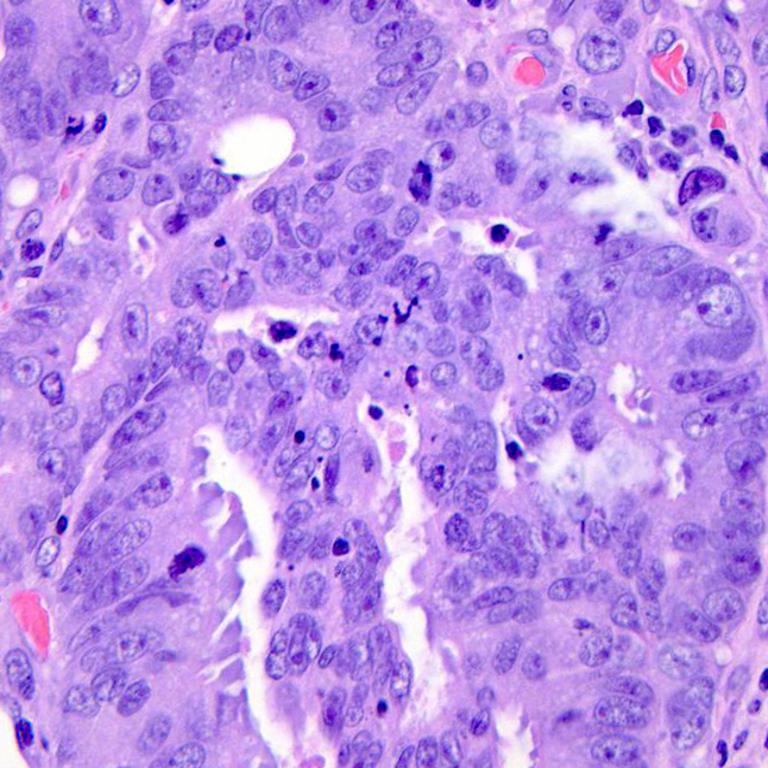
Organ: colon
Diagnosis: adenocarcinomas